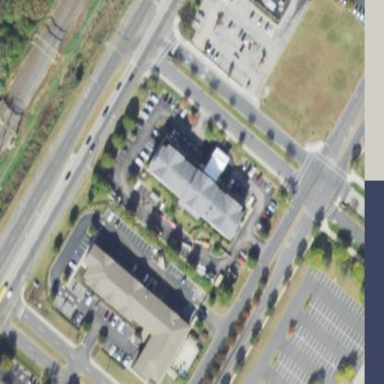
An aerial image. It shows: Hotel building.